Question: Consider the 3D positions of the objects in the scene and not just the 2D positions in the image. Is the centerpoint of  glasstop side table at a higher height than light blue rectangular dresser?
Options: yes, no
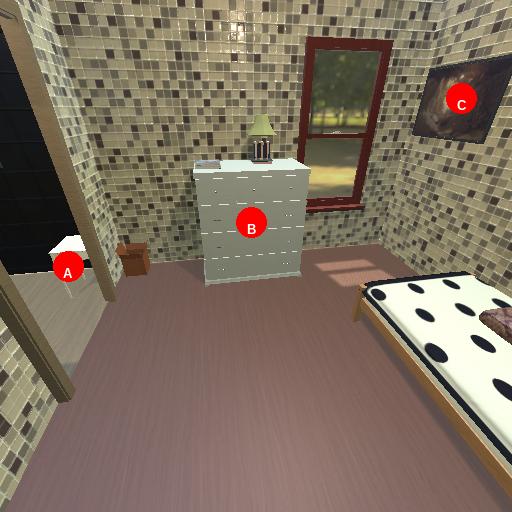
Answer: yes